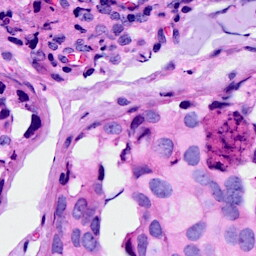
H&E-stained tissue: Breast